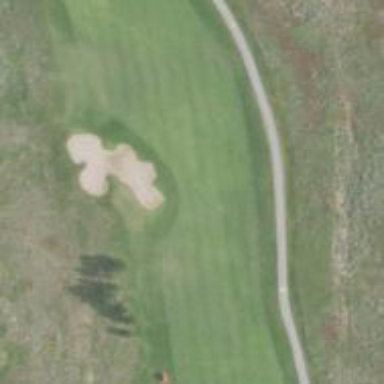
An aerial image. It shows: Golf hole.